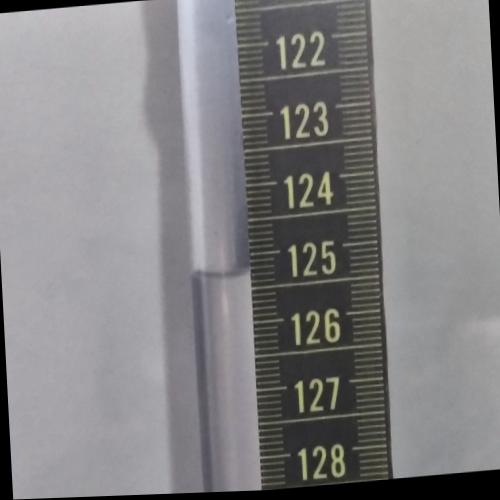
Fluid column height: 125.3 cm